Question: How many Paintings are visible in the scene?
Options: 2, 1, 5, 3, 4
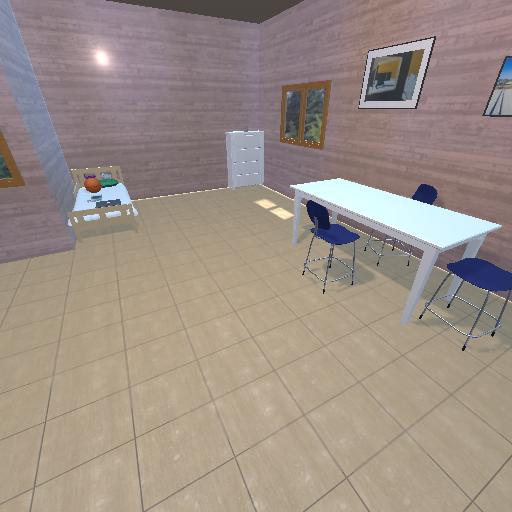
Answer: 2